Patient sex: F
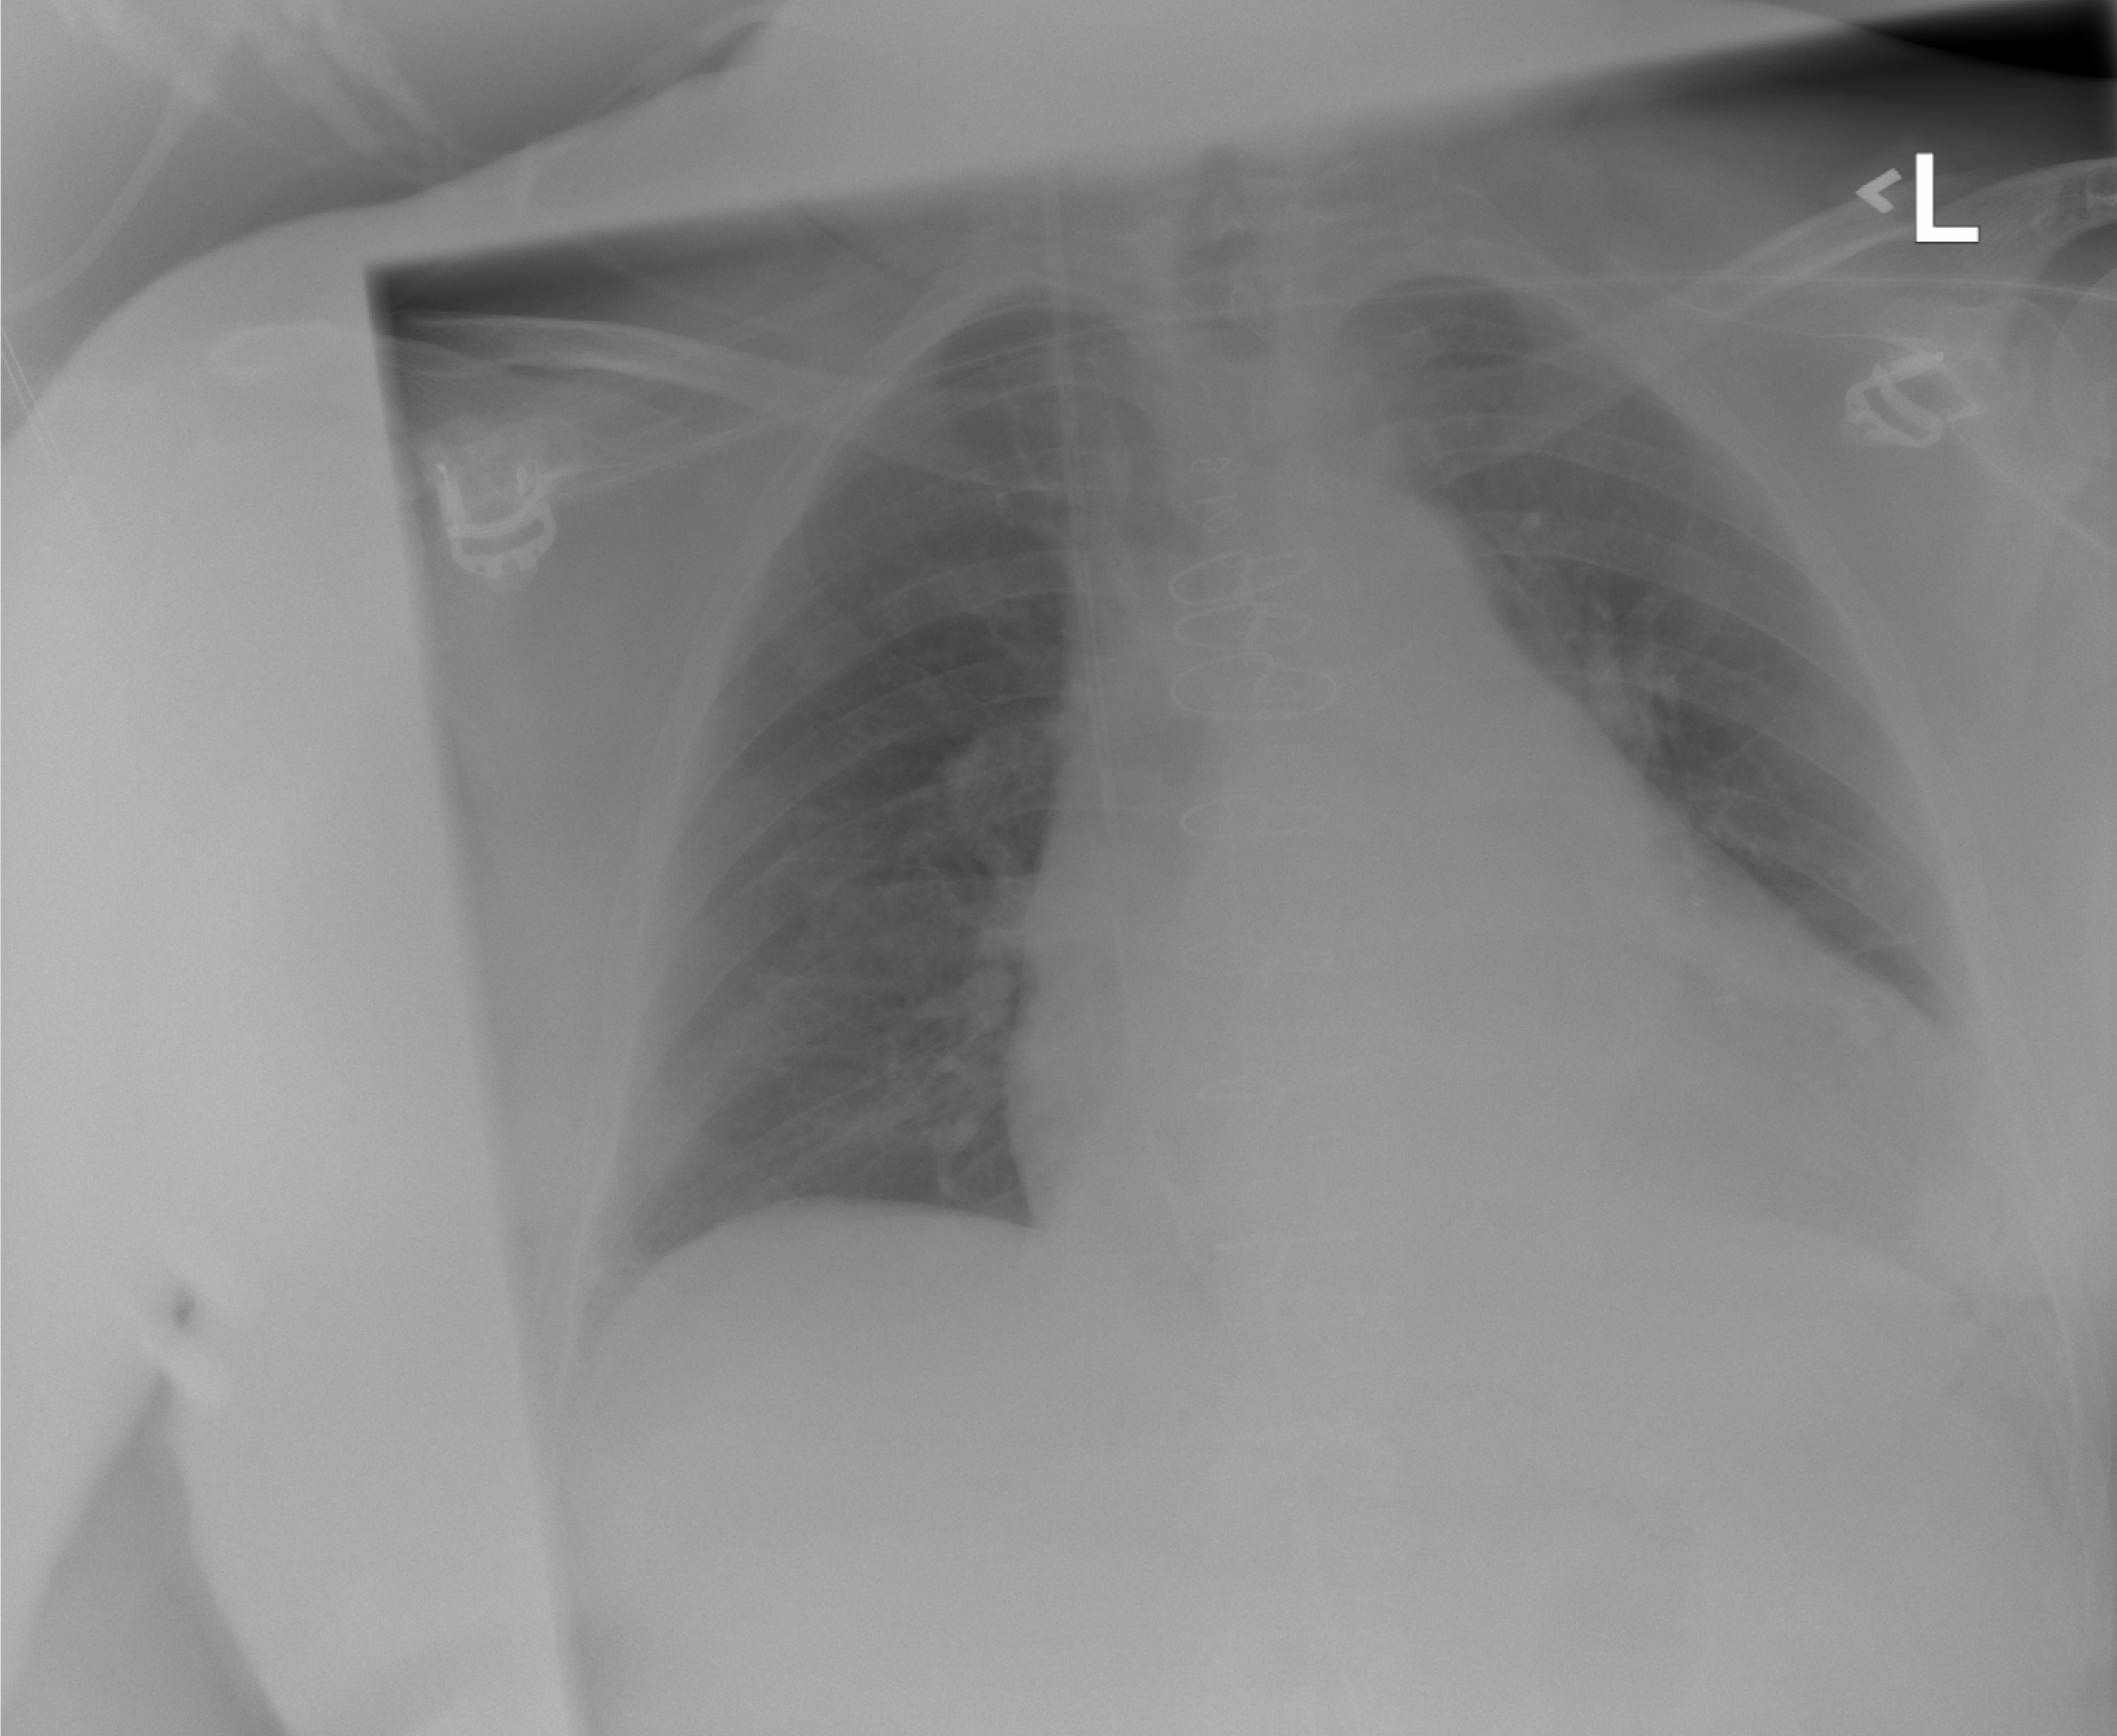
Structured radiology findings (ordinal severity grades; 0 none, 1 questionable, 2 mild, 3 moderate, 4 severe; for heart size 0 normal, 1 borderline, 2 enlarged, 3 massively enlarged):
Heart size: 2
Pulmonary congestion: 0
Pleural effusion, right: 0
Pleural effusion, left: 1
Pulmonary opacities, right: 0
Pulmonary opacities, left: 0
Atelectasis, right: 0
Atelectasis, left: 0